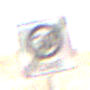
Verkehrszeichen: EndeZone30
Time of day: MorningAfternoon
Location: Outdoor (Nature)
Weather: PartlyCloudy
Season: Winter
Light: Natural